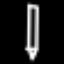
Label: pencil